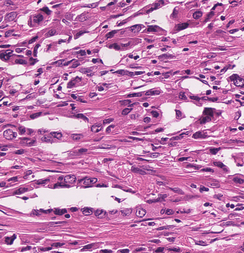
Tumor epithelial tissue: yes
Tumor-associated stroma tissue: yes
Normal tissue: no